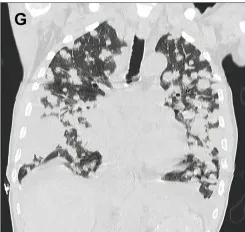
Histological endomyocardial biopsy specimen of the right atrium and lung rapid deterioration of Case1. Axial, and ,coronal contrast-enhanced CT scans showed rapid progression of lung metastases.
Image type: radiology (ct)